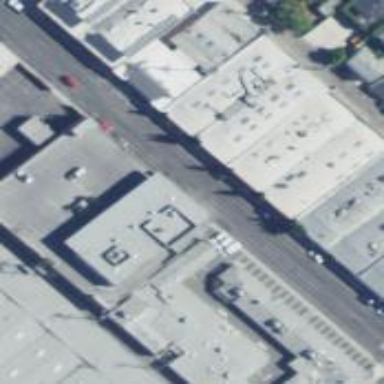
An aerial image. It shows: Commercial building.